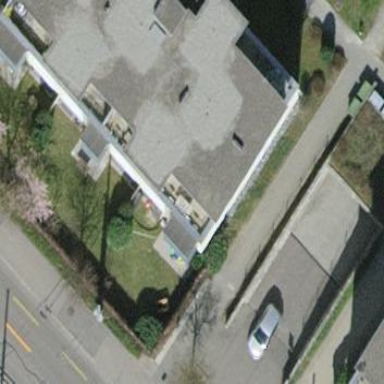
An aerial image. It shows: Flat roofed apartment building.